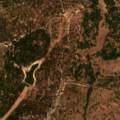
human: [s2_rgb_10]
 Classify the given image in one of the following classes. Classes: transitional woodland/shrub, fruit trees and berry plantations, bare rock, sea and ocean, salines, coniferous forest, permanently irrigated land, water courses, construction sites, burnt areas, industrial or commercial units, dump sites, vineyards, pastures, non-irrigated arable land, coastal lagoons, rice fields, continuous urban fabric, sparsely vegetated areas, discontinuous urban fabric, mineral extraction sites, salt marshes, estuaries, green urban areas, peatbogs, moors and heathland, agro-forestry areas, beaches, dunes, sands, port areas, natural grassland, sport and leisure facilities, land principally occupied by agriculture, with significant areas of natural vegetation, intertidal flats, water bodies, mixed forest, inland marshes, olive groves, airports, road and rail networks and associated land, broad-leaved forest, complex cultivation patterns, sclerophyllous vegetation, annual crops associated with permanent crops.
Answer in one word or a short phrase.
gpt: agro-forestry areas, broad-leaved forest, coniferous forest, mixed forest, transitional woodland/shrub